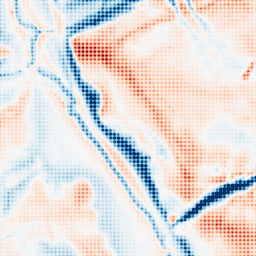
Category: multiscale
Decomposition family: dog_multiscale
Decomposition parameters: sigma_ratio: 1.6
n_scales: 5
base_sigma: 1
Upsampling method: sinc_blackman
Upsampling parameters: scale: 8
kernel_size: 8
Upsampling scale: 8